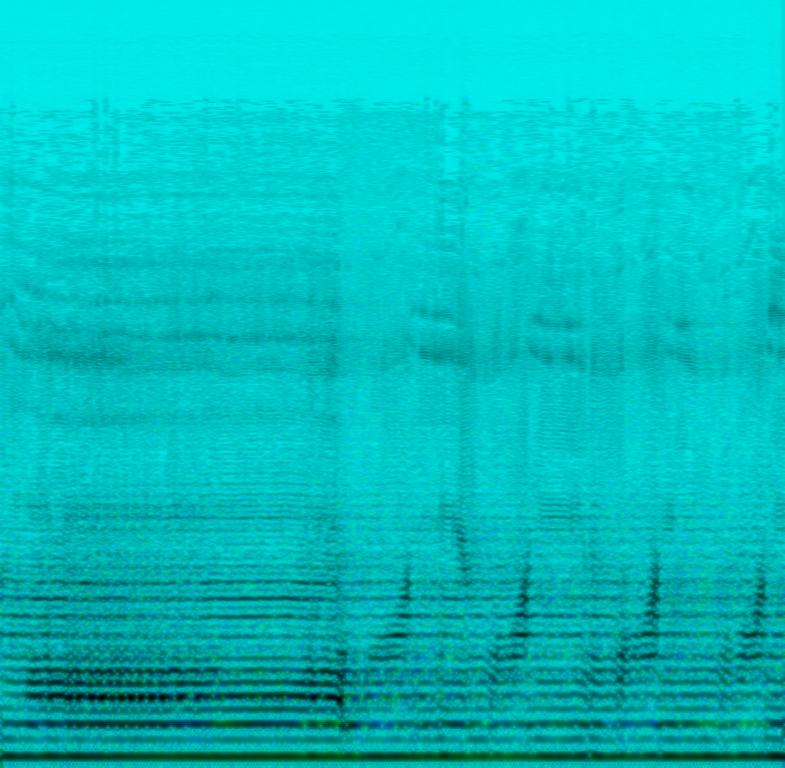
This music is a Didgeridoo solo instrumental. The tempo is slow with a steady, vibrating drone like harmony with no accompaniment. The music is an intense, monotone , low pitched,incessant buzz like vibrations. It is unique with a captivating, alluring and hypnotic vibe.